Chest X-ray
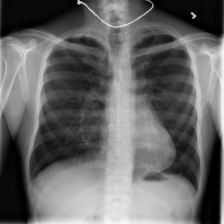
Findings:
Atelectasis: negative
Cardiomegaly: negative
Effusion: negative
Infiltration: negative
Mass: negative
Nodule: negative
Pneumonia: negative
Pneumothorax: negative
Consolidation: negative
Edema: negative
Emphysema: negative
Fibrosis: positive
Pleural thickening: negative
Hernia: negative